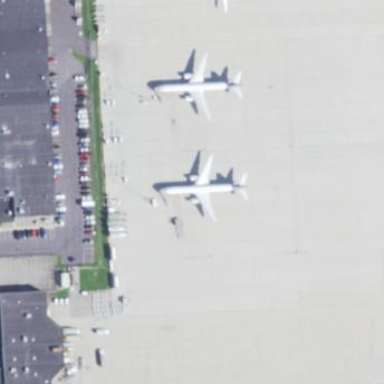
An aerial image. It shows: Apron at the airport.